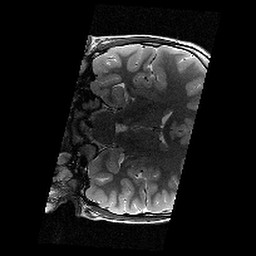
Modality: T2w
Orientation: coronal
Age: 9
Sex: male
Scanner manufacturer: siemens
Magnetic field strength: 3 T
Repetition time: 9.23 s
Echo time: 0.067 s